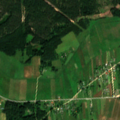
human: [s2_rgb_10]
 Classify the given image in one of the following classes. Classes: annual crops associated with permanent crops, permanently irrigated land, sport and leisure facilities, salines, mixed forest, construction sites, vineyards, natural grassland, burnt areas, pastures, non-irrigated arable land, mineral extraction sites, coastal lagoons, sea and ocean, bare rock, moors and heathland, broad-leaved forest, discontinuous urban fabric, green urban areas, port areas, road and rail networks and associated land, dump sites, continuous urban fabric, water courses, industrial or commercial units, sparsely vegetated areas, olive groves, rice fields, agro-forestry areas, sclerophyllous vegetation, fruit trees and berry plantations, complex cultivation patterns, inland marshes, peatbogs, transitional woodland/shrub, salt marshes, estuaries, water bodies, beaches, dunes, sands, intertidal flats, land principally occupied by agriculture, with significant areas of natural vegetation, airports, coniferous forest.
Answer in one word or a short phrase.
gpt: discontinuous urban fabric, non-irrigated arable land, pastures, complex cultivation patterns, coniferous forest, mixed forest